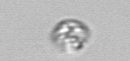
Label: Amoeba